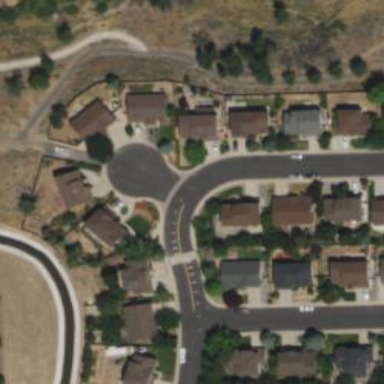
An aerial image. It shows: Residential road with asphalt surface and separate sidewalk.